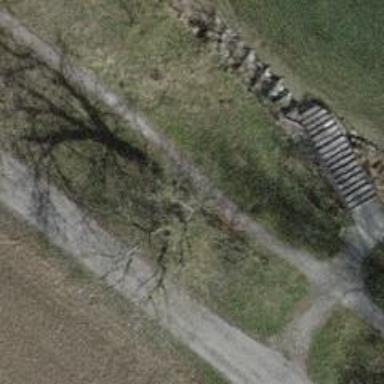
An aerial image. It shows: Brown bench.